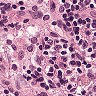
Metastatic tissue present: no